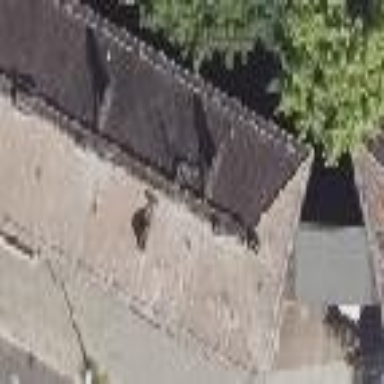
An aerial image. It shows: Hipped roof on apartment building.